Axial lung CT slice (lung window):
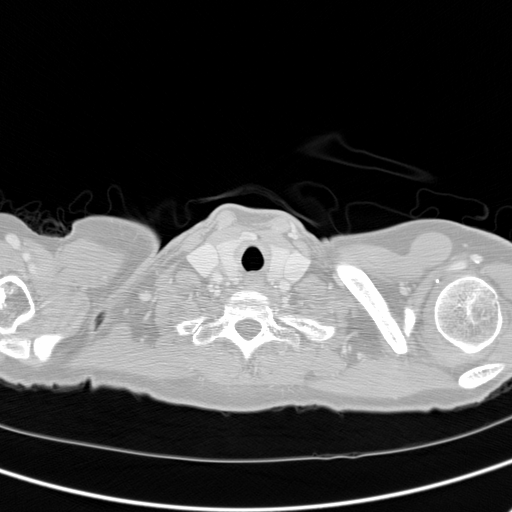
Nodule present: no